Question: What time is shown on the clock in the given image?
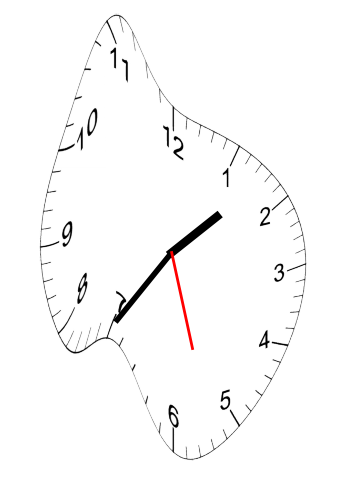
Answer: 01:35:27